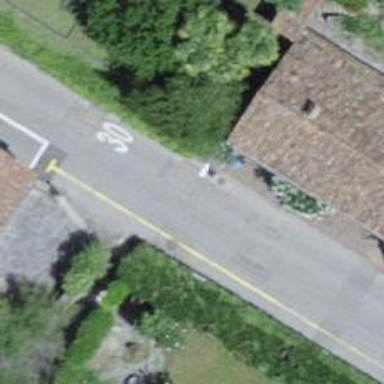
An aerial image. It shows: Passing place on the road.